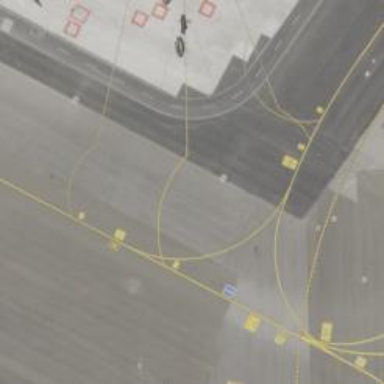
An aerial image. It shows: Taxiway at the airport with asphalt surface.